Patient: sex M, age 64
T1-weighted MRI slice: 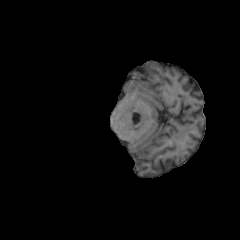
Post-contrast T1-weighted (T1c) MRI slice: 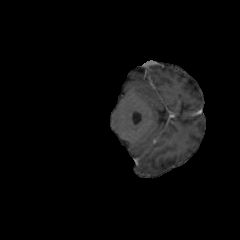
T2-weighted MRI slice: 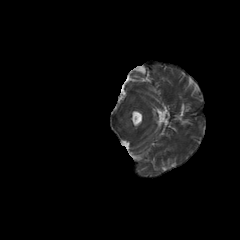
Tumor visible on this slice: no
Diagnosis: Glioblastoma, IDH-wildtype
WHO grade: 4